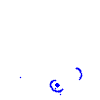
Particle: kaon